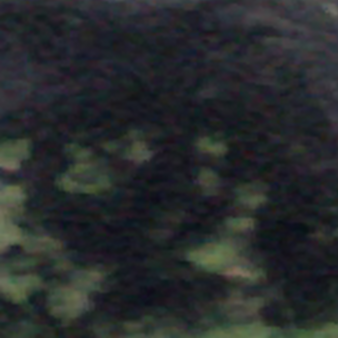
Label: other